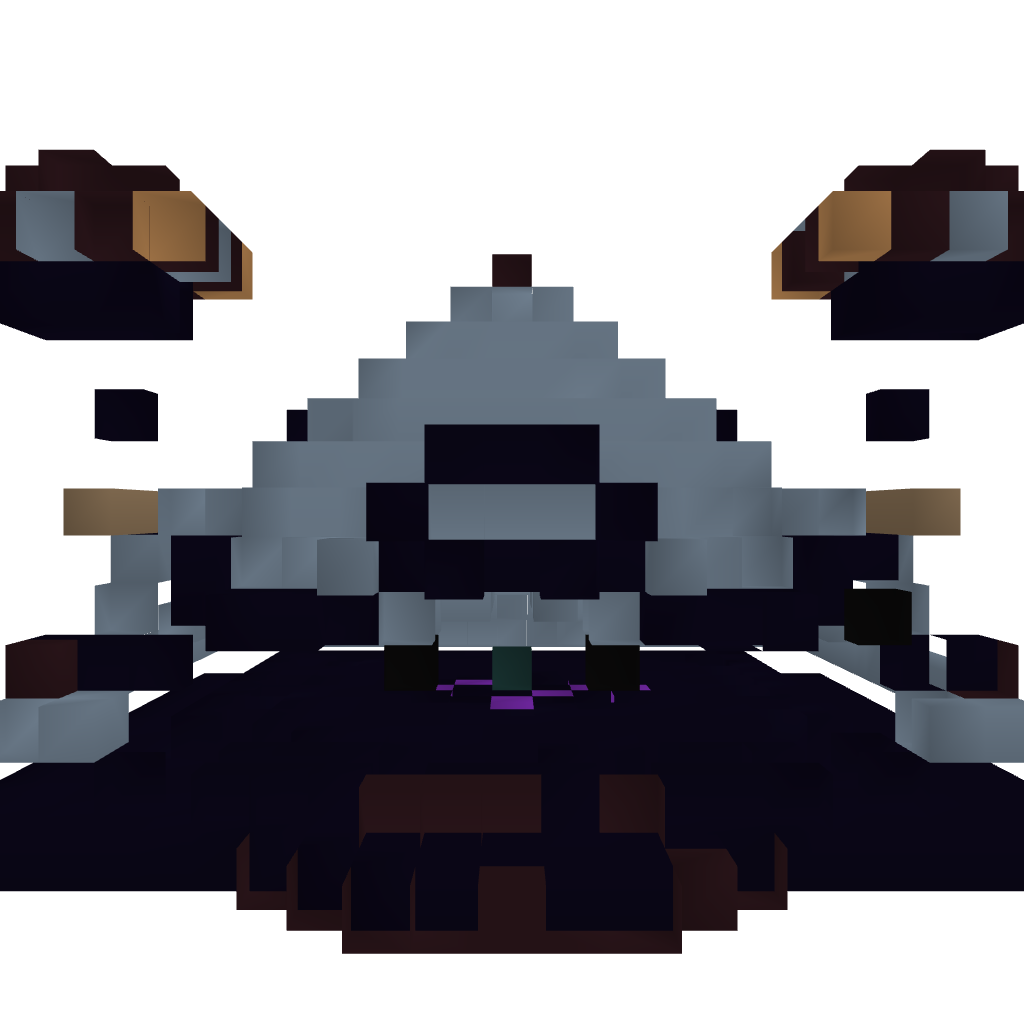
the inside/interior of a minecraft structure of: Crypt House